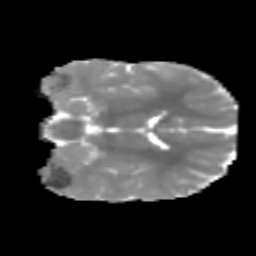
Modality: MD
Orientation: coronal
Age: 6
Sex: male
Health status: healthy